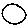
Label: circle